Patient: sex F, age 64
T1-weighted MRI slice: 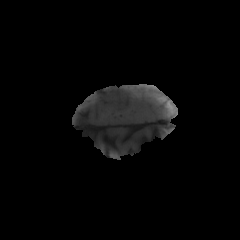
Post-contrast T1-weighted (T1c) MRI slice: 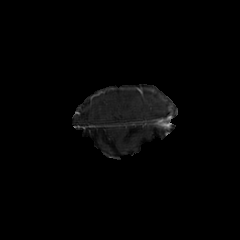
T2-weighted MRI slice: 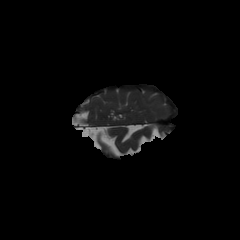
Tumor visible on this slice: no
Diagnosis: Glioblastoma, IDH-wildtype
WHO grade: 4